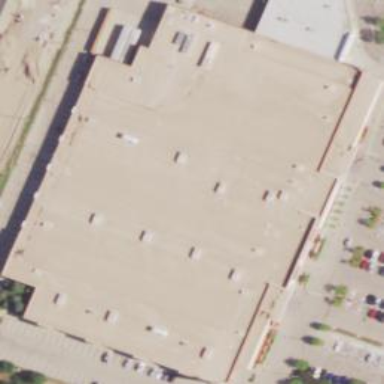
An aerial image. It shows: Supermarket located in building.